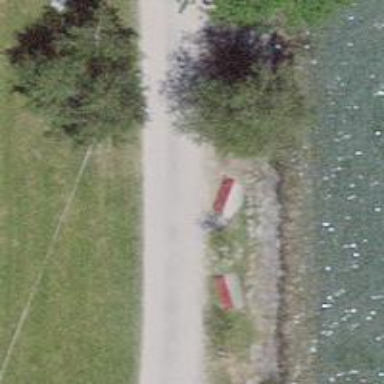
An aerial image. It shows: Bench for seating.